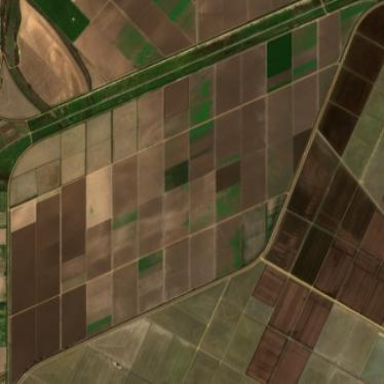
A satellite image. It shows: Farmland with rice crops being cultivated. The rice field is used to produce rice.